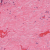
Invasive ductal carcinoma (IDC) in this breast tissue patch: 0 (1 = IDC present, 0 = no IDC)